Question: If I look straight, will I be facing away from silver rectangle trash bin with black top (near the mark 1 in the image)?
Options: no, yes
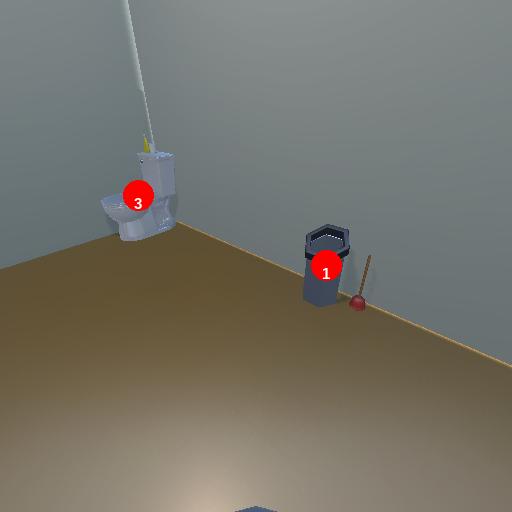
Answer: no